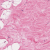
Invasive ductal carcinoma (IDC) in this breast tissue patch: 0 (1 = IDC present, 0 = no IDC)